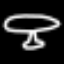
Label: mushroom